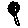
Label: square